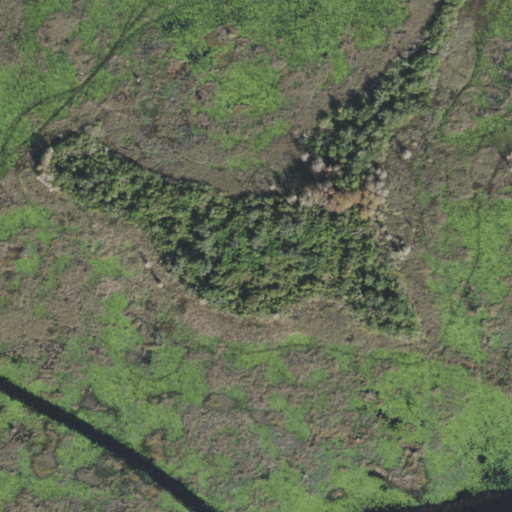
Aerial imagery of island in Florida named Spooner Island containing woody wetlands, herbaceous wetlands, and open water